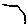
Label: hexagon